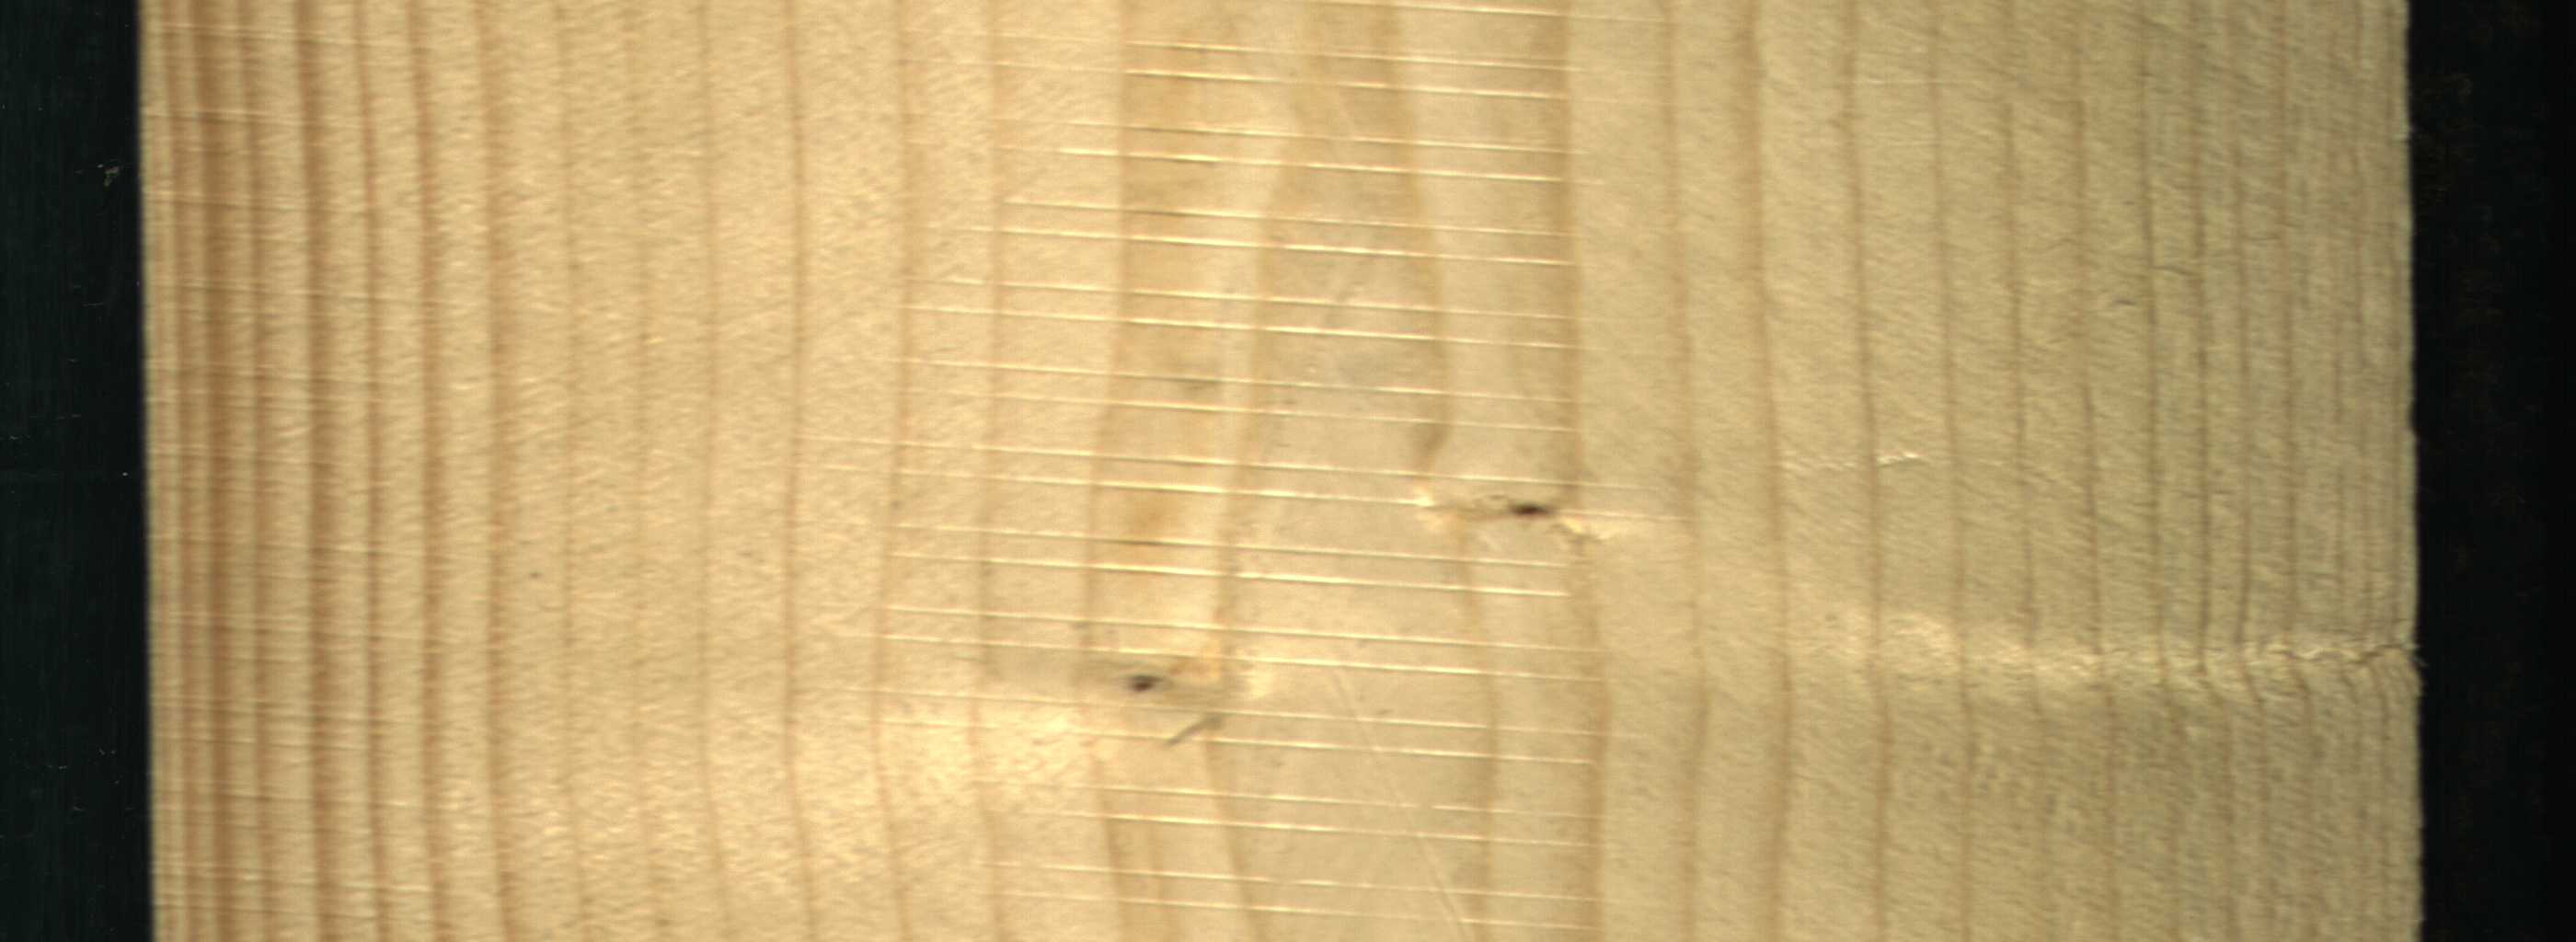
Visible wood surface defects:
Live_Knot
Live_Knot